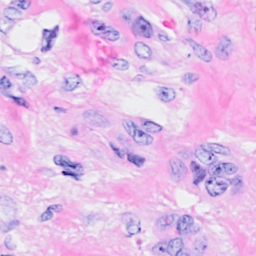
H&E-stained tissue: Breast